Question: While trying to start the Tomcat 7 process, the following logging is reported and the service does not start.
'''
[2014-02-03 11:31:57] [info] Commons Daemon procrun (1.0.10.0 32-bit) started
[2014-02-03 11:31:57] [info] Running 'BOE120Tomcat7' Service...
[2014-02-03 11:31:57] [info] Starting service...
[2014-02-03 11:31:57] [error] FindClass org/apache/catalina/startup/Bootstrap failed
[2014-02-03 11:31:57] [error] Failed to start Java
[2014-02-03 11:31:57] [error] ServiceStart returned 4
[2014-02-03 11:31:57] [info] Run service finished.
[2014-02-03 11:31:57] [info] Commons Daemon procrun finished
'''
JRE 5 (1.5.0_05) is referenced in the Tomcat Java Setup "Java Virtual Machine":

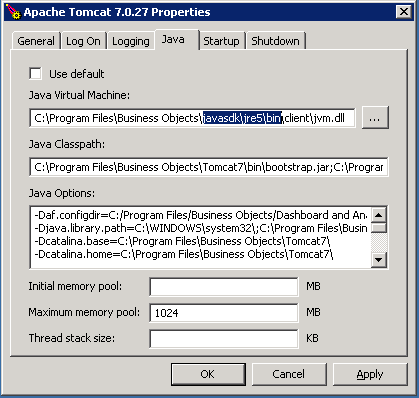
Answer: <URL>.
Java 5 is old and no longer supported by Sun/Oracle, and will not work at all with Tomcat 7. You need to upgrade.